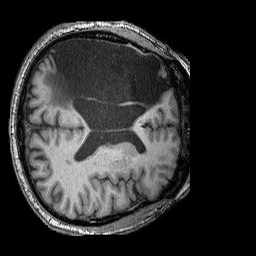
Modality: T1w
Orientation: axial
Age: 52
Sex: male
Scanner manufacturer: siemens
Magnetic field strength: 3 T
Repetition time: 2.25 s
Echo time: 0.00415 s